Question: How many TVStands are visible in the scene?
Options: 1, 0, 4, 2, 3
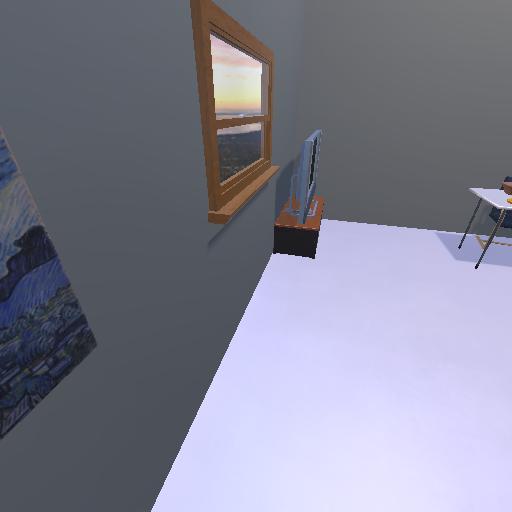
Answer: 1